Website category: auto
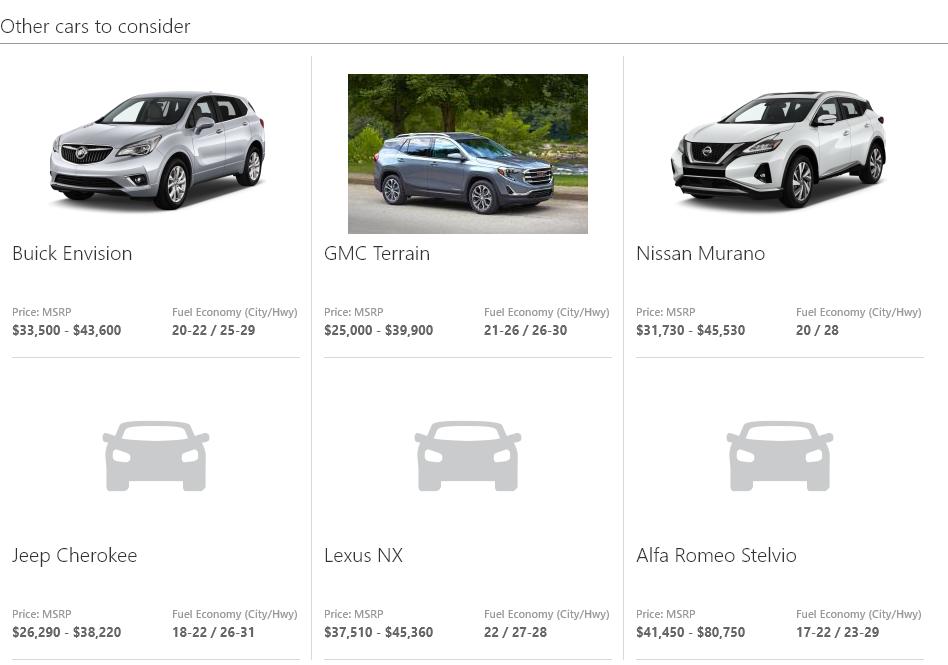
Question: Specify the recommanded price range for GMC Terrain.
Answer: $25,000 - $39,900

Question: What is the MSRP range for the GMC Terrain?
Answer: $25,000 - $39,900

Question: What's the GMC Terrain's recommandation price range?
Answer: $25,000 - $39,900

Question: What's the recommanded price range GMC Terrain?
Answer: $25,000 - $39,900

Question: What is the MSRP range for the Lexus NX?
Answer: $37,510 - $45,360

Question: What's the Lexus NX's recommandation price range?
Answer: $37,510 - $45,360

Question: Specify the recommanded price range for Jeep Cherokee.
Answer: $26,290 - $38,220

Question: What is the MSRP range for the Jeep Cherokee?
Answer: $26,290 - $38,220

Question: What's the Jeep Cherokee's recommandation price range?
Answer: $26,290 - $38,220

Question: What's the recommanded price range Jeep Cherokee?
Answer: $26,290 - $38,220

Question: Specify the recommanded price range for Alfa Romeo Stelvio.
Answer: $41,450 - $80,750

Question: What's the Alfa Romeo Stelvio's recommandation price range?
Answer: $41,450 - $80,750

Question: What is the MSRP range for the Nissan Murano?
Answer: $31,730 - $45,530

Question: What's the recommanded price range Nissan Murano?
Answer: $31,730 - $45,530

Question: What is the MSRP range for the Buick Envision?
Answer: $33,500 - $43,600

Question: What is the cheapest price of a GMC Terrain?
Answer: $25,000

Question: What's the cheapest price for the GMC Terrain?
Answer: $25,000

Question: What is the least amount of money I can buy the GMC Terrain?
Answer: $25,000

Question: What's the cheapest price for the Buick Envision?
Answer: $33,500

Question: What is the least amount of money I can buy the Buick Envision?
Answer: $33,500

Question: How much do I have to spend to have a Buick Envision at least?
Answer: $33,500

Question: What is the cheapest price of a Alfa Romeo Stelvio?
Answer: $41,450

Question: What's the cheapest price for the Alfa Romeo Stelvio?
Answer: $41,450

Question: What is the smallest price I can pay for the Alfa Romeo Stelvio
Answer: $41,450

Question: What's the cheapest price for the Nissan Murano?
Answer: $31,730

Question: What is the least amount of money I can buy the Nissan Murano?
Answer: $31,730

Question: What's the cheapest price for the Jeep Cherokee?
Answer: $26,290

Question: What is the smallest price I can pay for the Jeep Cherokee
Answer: $26,290

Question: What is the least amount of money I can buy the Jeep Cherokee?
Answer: $26,290

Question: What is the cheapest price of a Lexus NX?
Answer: $37,510

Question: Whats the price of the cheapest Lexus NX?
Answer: $37,510

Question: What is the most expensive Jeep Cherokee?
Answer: $38,220

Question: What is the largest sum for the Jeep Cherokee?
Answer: $38,220

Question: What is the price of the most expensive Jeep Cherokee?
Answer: $38,220

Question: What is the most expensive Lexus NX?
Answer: $45,360

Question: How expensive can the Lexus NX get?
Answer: $45,360

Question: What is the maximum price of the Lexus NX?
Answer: $45,360

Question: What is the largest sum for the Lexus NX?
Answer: $45,360

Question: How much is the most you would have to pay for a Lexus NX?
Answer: $45,360

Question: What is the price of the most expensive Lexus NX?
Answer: $45,360

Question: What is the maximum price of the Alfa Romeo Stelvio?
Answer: $80,750

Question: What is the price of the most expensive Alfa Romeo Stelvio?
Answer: $80,750

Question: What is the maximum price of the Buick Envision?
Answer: $43,600

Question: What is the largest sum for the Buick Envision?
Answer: $43,600

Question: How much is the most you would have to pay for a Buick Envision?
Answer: $43,600

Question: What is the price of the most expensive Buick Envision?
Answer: $43,600

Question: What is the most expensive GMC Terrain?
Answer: $39,900

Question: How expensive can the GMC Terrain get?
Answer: $39,900

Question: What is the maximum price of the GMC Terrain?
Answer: $39,900

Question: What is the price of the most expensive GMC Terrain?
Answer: $39,900

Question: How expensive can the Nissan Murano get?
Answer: $45,530

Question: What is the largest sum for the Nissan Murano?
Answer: $45,530

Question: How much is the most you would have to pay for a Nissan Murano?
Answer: $45,530

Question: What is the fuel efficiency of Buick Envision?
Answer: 20-22 / 25-29

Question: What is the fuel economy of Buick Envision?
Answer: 20-22 / 25-29

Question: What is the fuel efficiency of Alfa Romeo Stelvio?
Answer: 17-22 / 23-29

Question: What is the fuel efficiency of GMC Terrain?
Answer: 21-26 / 26-30

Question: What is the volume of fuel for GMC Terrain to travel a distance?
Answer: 21-26 / 26-30

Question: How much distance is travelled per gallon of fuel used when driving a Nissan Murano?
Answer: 20 / 28

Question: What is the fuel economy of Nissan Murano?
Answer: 20 / 28

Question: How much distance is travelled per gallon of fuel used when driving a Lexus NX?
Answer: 22 / 27-28

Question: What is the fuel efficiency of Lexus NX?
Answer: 22 / 27-28

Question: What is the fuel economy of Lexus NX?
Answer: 22 / 27-28

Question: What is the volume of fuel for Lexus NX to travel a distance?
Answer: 22 / 27-28